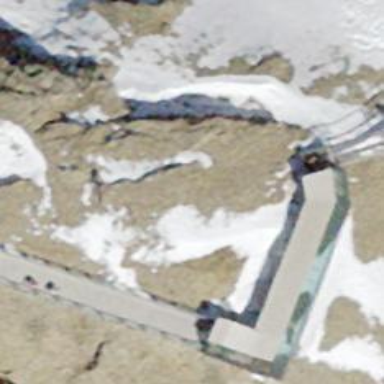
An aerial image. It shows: Tunneled path.